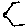
Label: hexagon